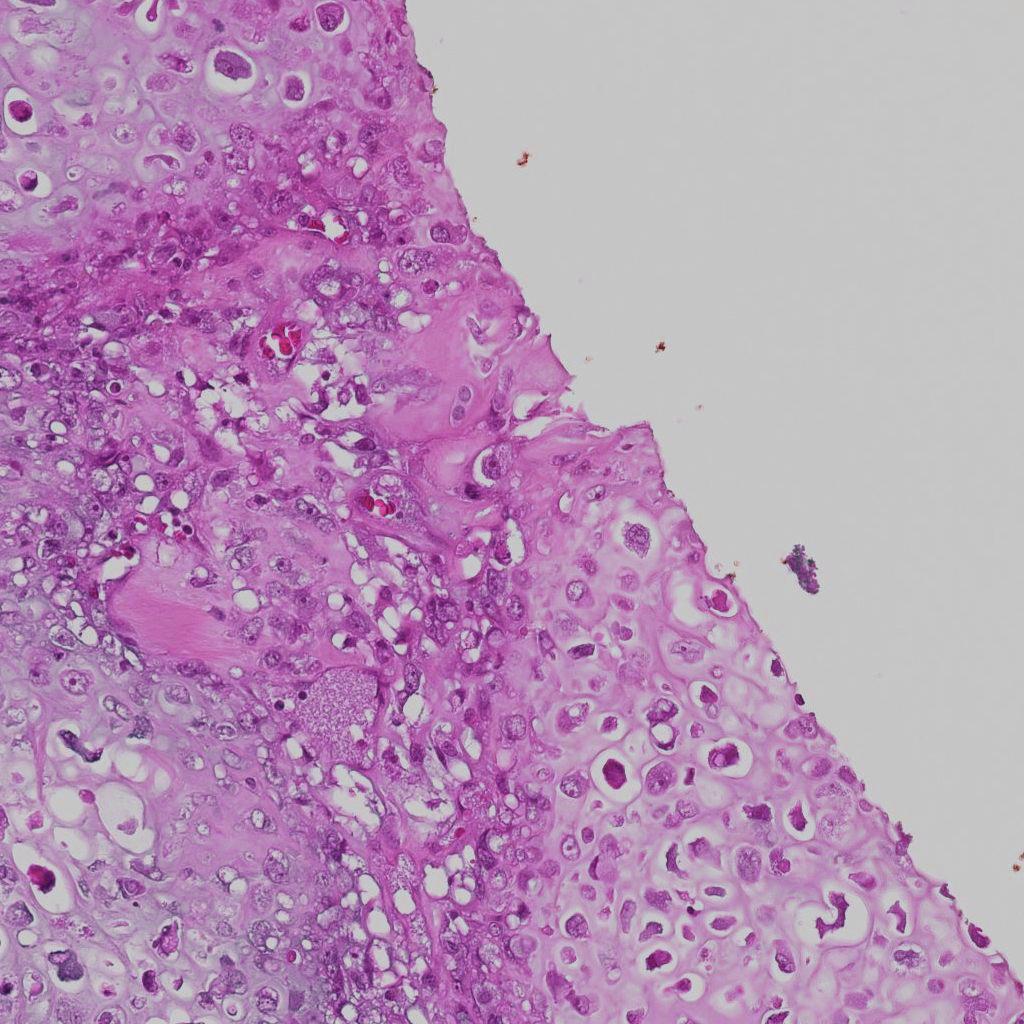
Label: Viable